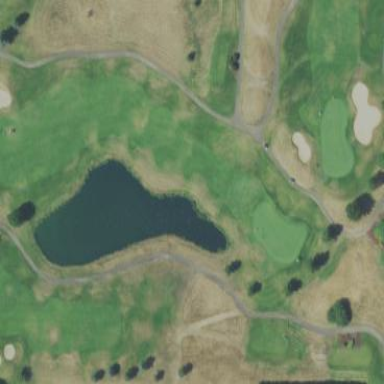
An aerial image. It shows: Picturesque scene of golf course with lateral water hazard.